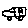
Label: car